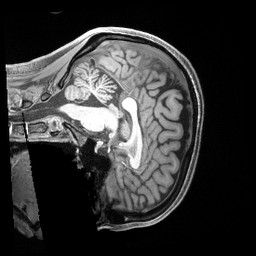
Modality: T1w
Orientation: sagittal
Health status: healthy
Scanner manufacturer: siemens
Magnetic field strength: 3 T
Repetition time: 2.4 s
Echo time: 0.00222 s